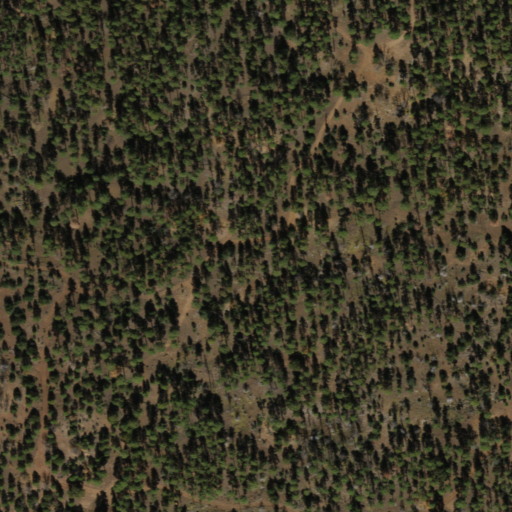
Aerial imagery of mountain in Arizona named Big Bug Mesa containing only evergreen forest